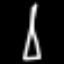
Label: The Eiffel Tower